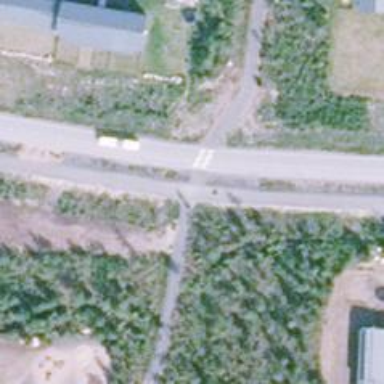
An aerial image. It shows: Asphalt cycleway.